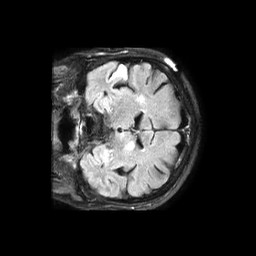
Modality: FLAIR
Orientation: coronal
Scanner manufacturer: philips
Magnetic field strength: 1.5 T
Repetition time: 6 s
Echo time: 0.1019 s